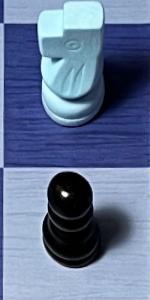
Label: Pawn_Black